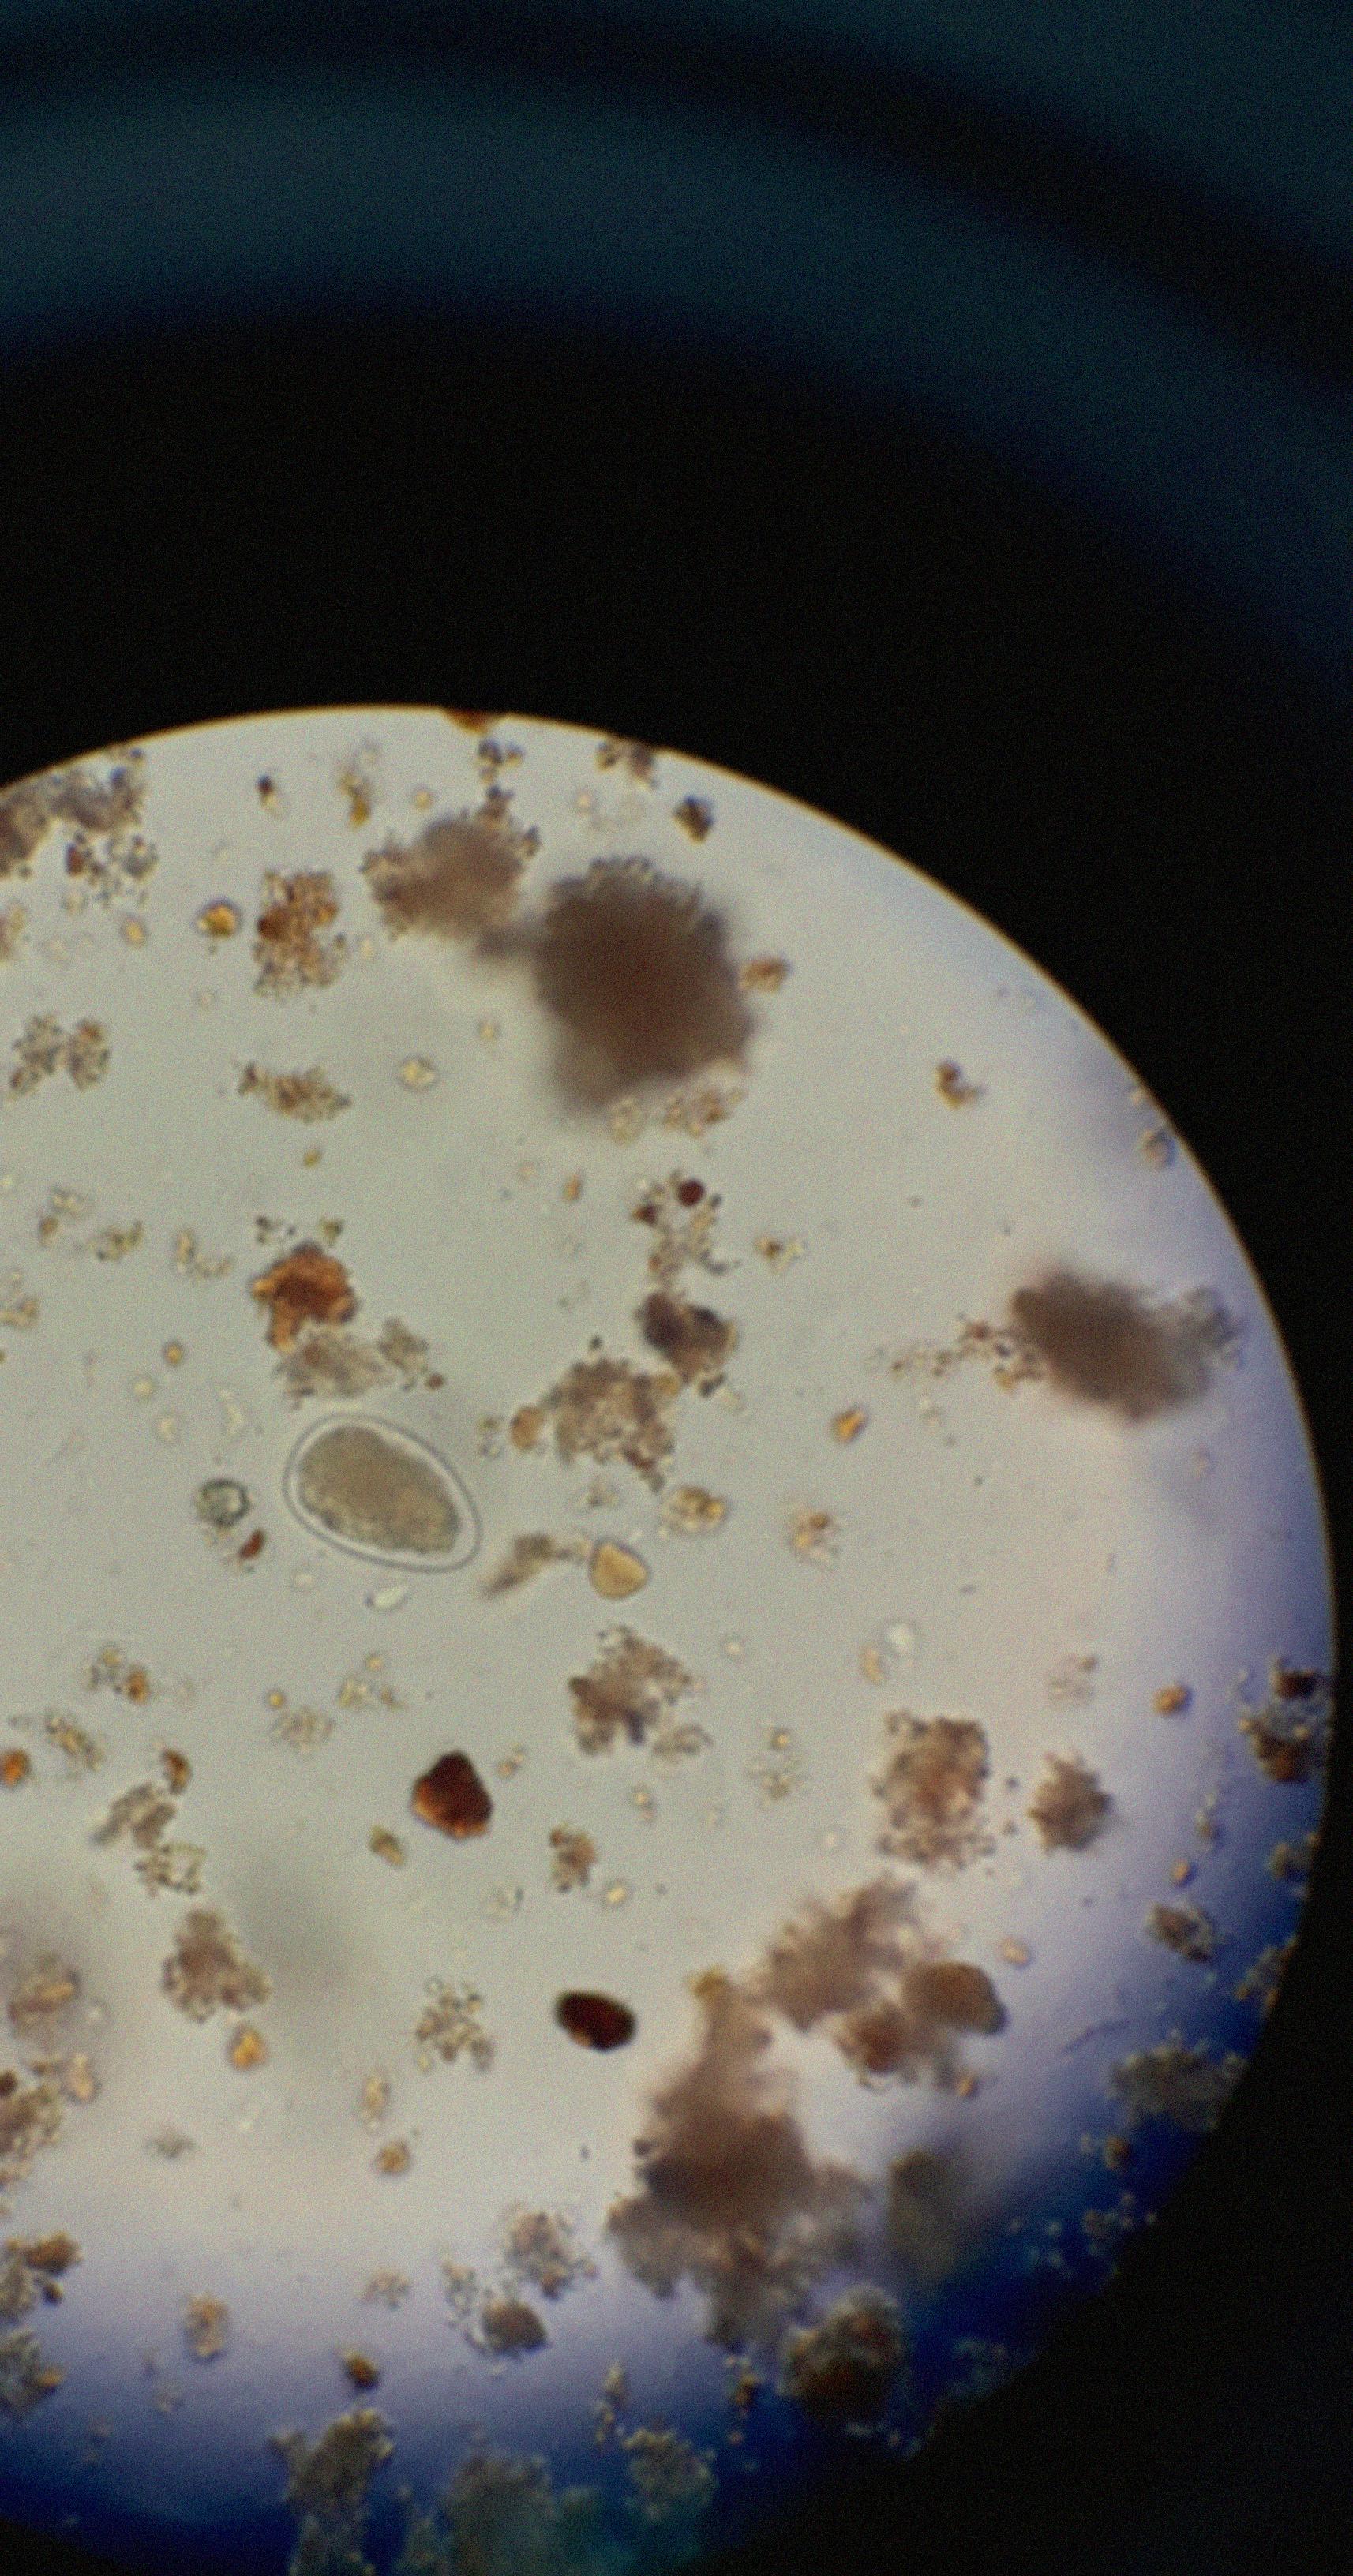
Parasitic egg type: Hookworm egg